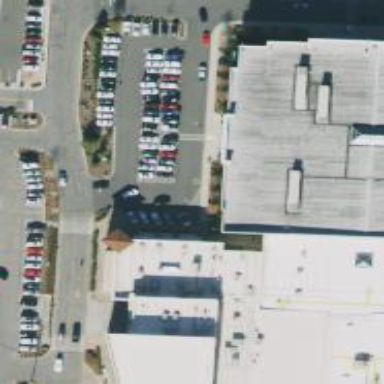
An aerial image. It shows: Parking space is available.